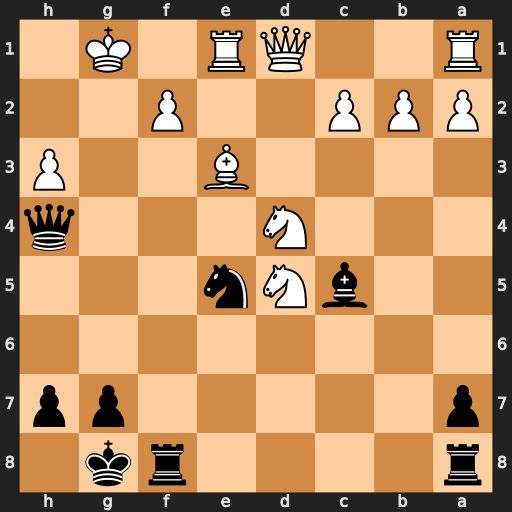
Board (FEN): r4rk1/p5pp/8/2bNn3/3N3q/4B2P/PPP2P2/R2QR1K1
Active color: b
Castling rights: -
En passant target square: -
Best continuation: Bxd4 Bxd4 Nf3+